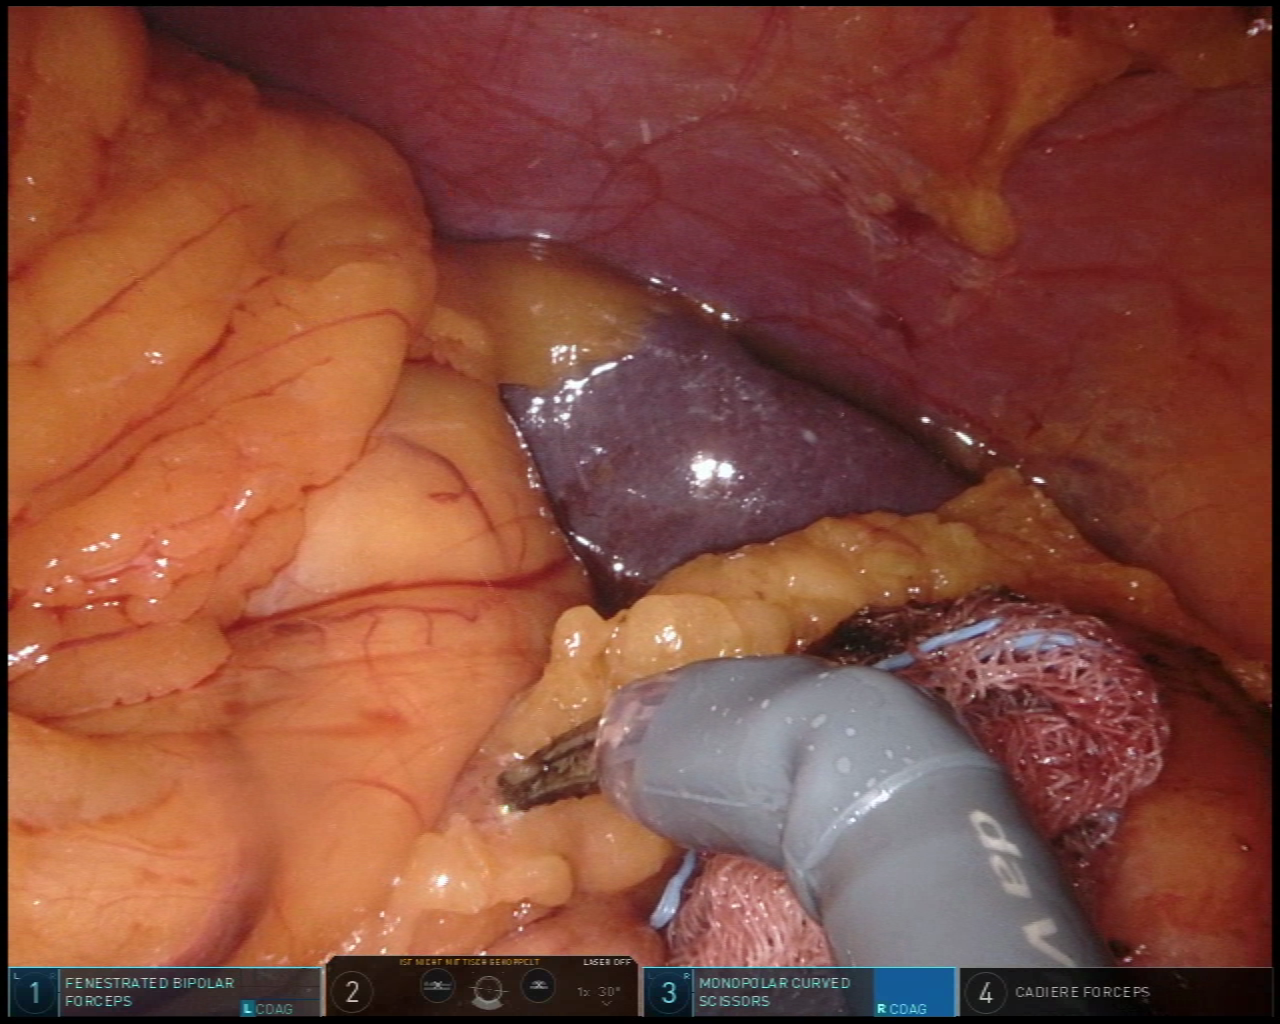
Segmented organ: spleen
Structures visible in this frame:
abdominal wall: yes
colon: no
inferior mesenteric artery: no
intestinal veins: no
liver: no
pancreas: no
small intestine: no
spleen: yes
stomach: no
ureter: no
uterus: no
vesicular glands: no